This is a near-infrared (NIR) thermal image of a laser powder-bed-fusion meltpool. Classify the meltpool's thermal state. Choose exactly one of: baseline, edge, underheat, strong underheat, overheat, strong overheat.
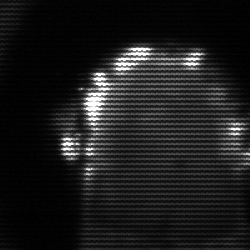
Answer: baseline